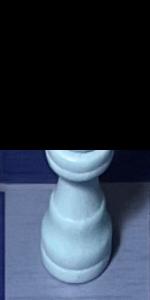
Label: Queen_White